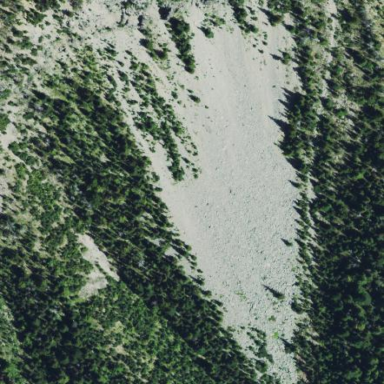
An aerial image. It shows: Scree landscape.